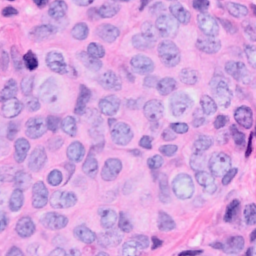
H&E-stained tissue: Breast